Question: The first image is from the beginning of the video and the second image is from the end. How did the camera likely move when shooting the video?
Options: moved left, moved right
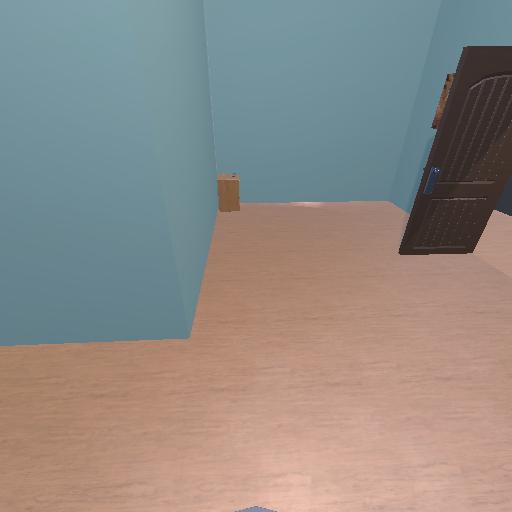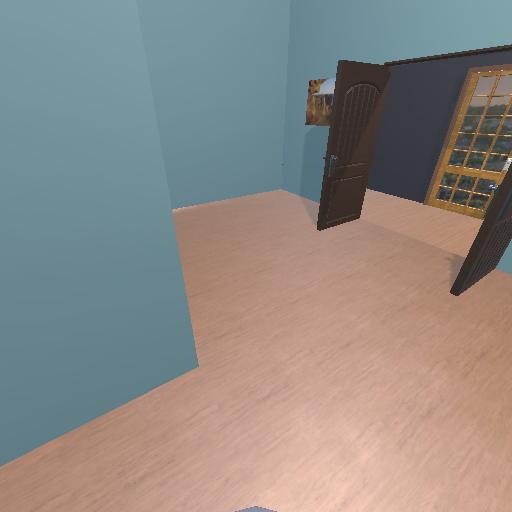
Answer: moved left